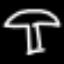
Label: mushroom